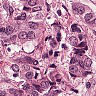
Metastatic tissue present: yes